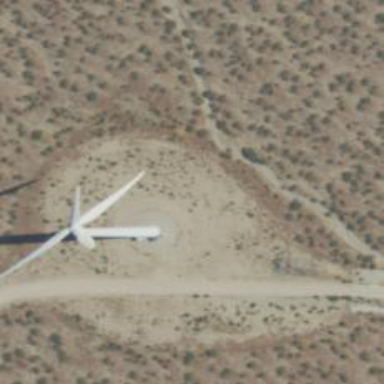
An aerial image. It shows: Wind generator using horizontal axis wind turbines.